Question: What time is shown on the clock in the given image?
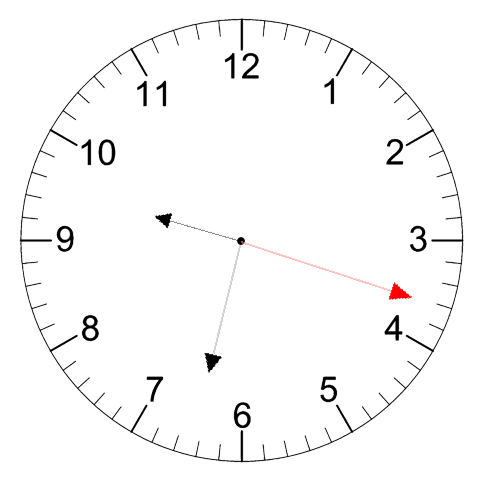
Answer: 09:32:18